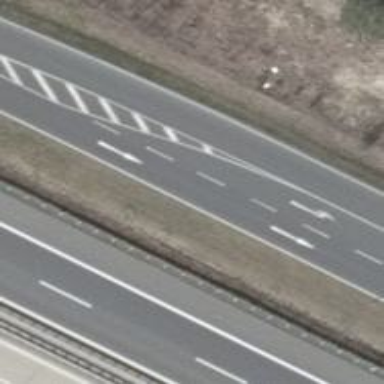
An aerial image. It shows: Secondary road with asphalt surface.